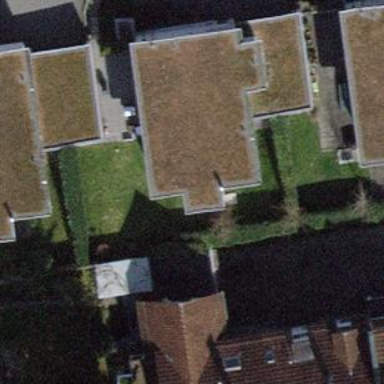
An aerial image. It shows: Terrace building.